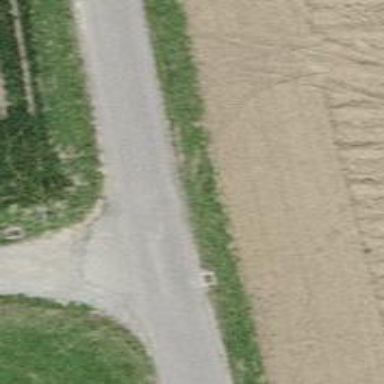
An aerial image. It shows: Pebblestone track with grade2 quality.